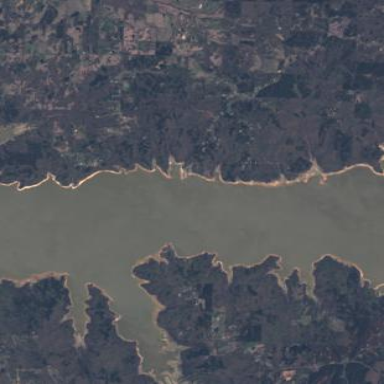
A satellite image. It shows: Reservoir with lake. The area around the lake is designated for reservoir land use.